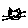
Label: cat